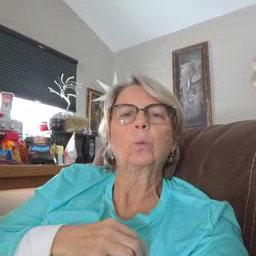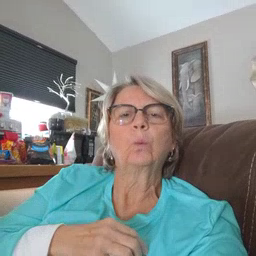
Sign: balloon